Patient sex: F
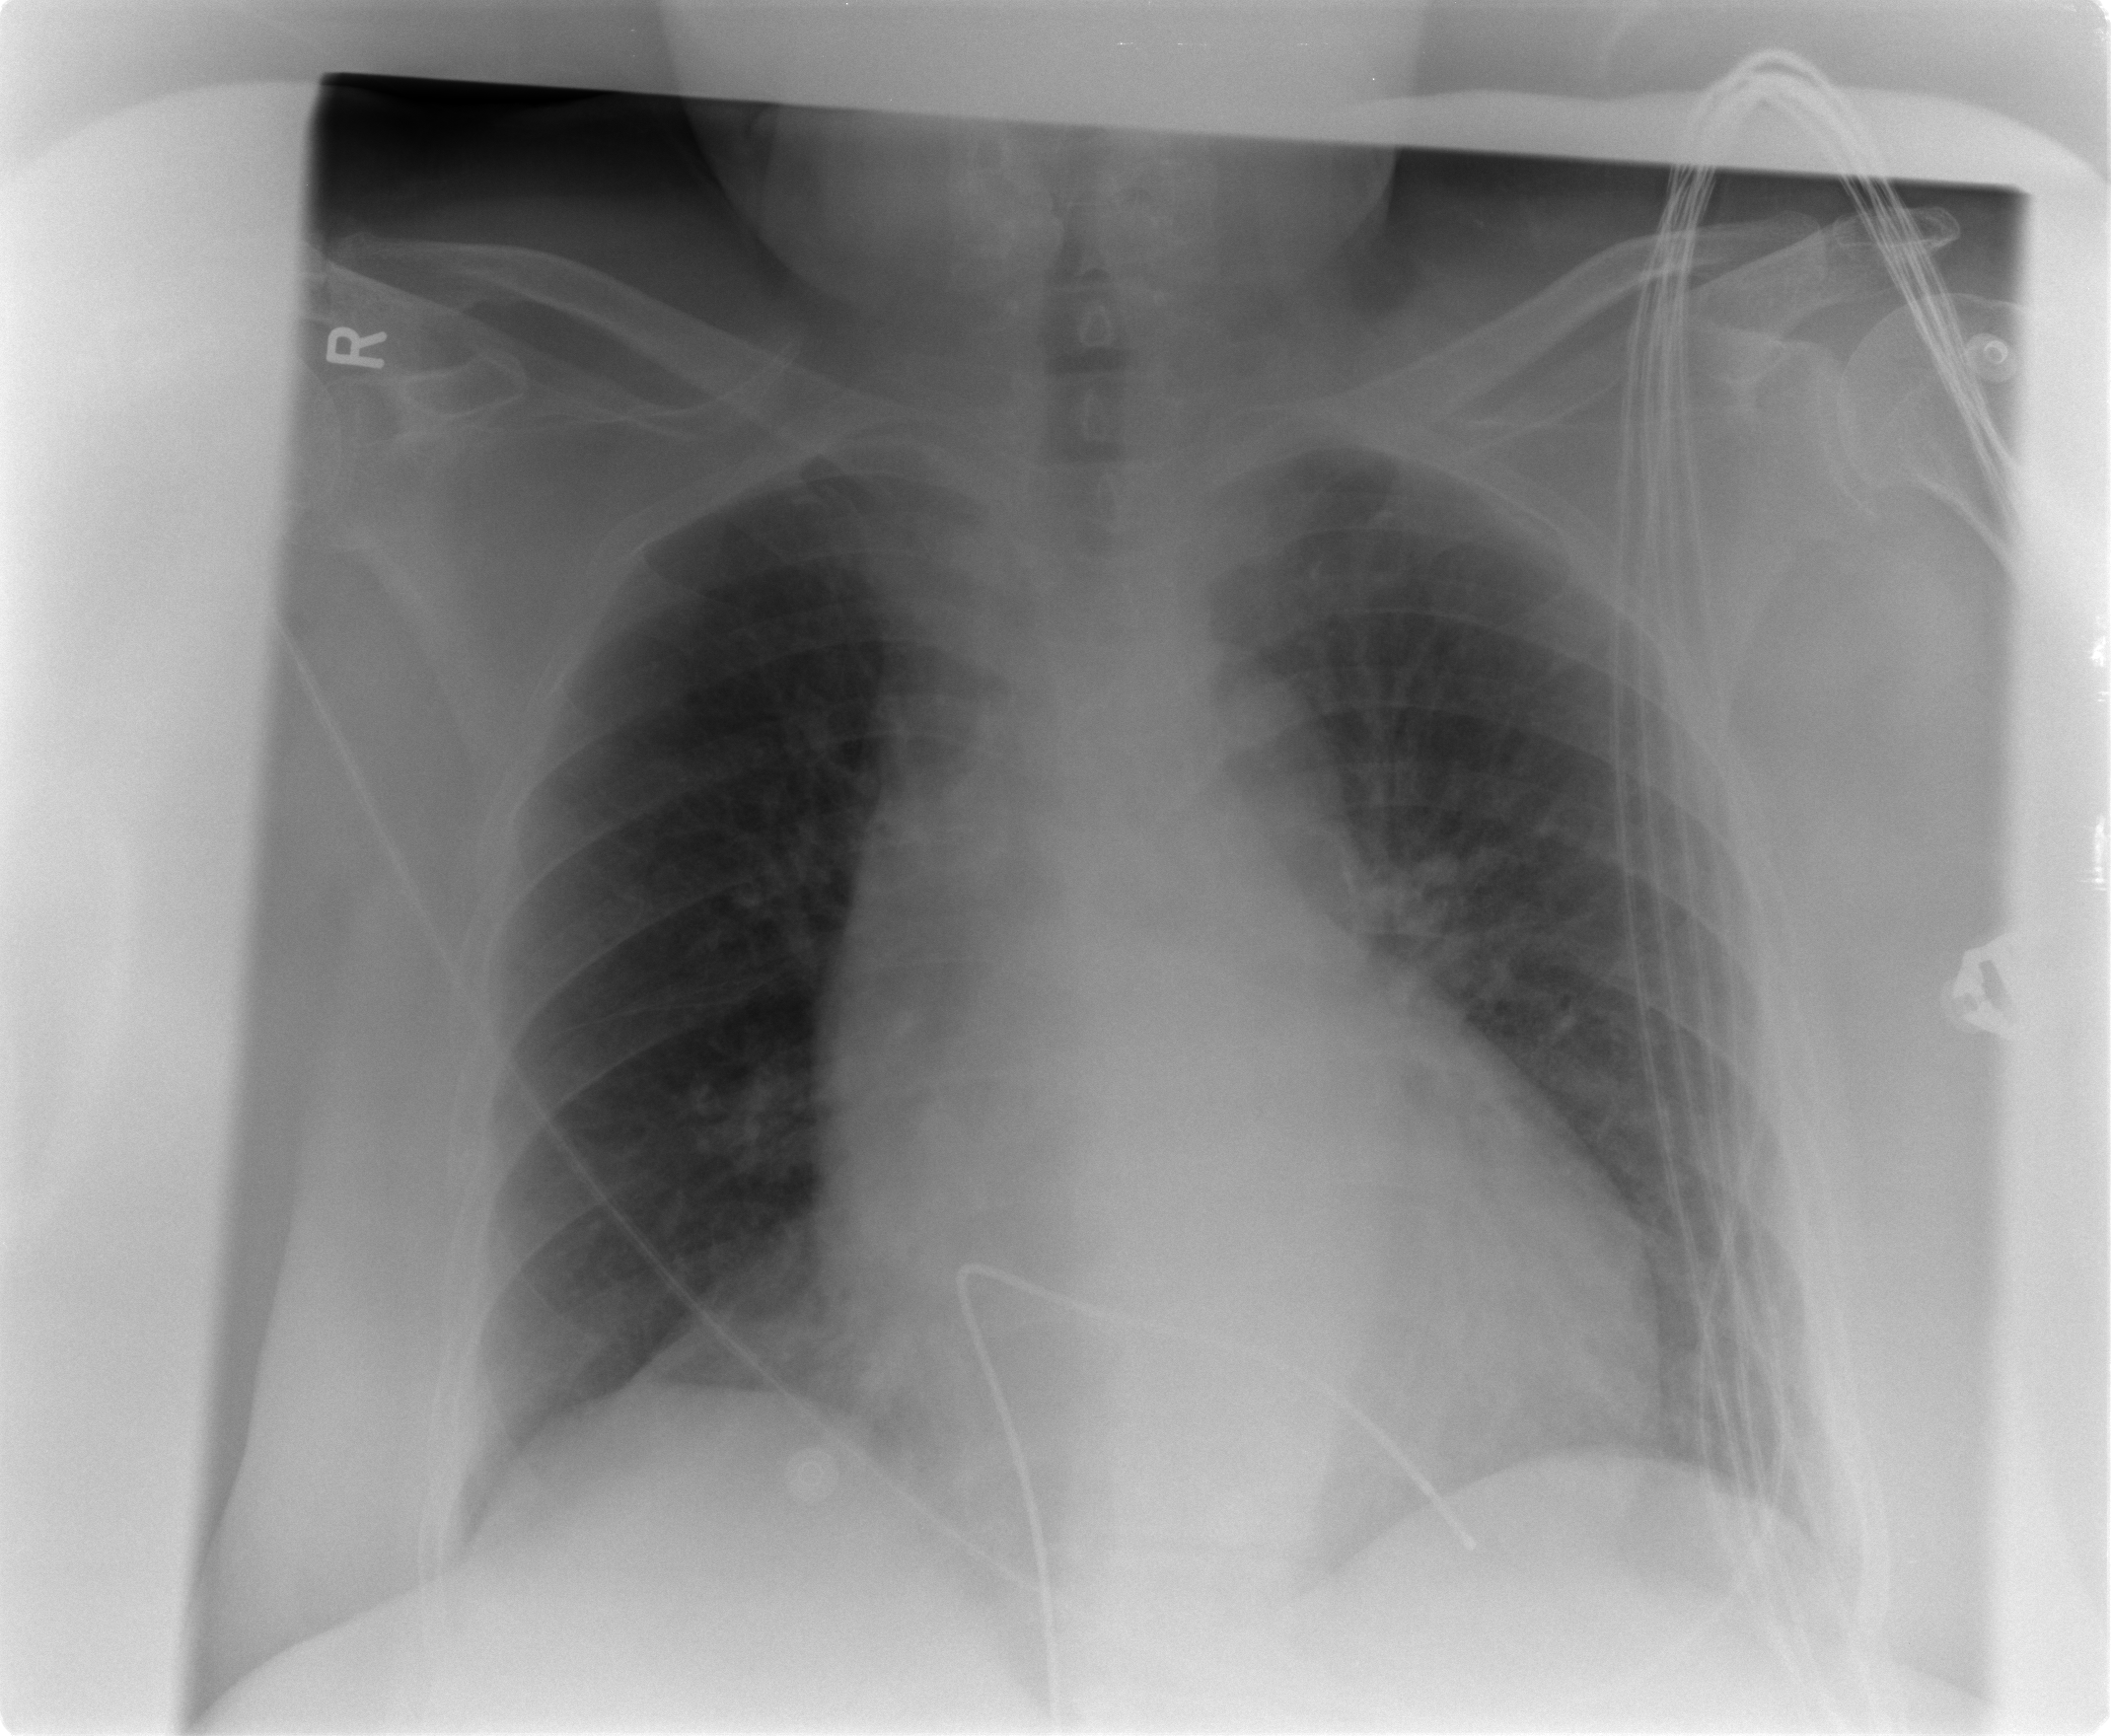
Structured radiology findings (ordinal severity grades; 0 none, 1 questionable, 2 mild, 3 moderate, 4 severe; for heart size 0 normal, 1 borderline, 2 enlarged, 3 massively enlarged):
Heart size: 2
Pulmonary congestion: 2
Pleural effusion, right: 1
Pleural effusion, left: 0
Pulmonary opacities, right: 0
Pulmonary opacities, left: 0
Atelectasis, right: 0
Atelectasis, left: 0